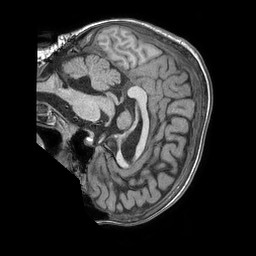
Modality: T1w
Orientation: sagittal
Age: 20
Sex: male
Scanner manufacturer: philips
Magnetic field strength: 1.5 T
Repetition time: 0.007769 s
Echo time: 0.003584 s